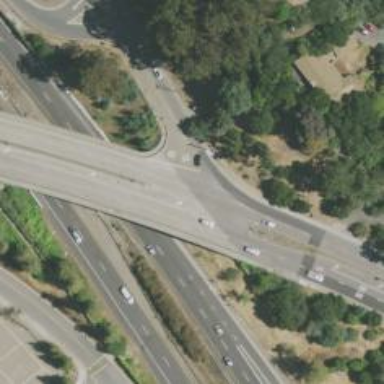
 featuring bridge. There is separate sidewalk and shared cycleway."